Interaction volume radius: 10 \u00c5
Interaction volume height: 20 \u00c5
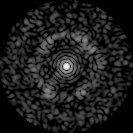
Disorder parameter: 0.7535